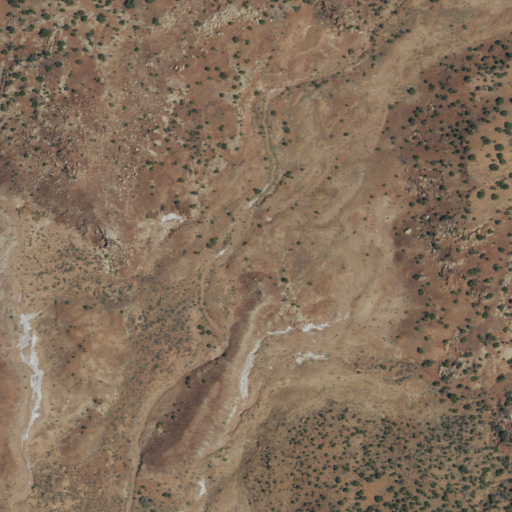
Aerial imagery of valley in New Mexico named Cañon de Cobre containing shrub and evergreen forest